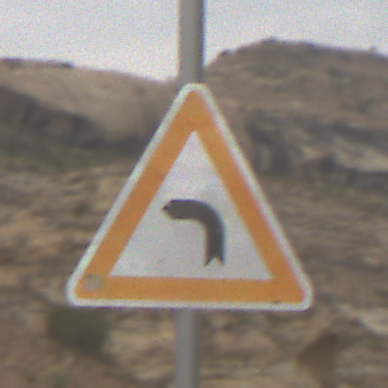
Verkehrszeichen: KurveLinks
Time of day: MorningAfternoon
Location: Outdoor (Nature)
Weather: Overcast
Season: NotSpecified
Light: Natural